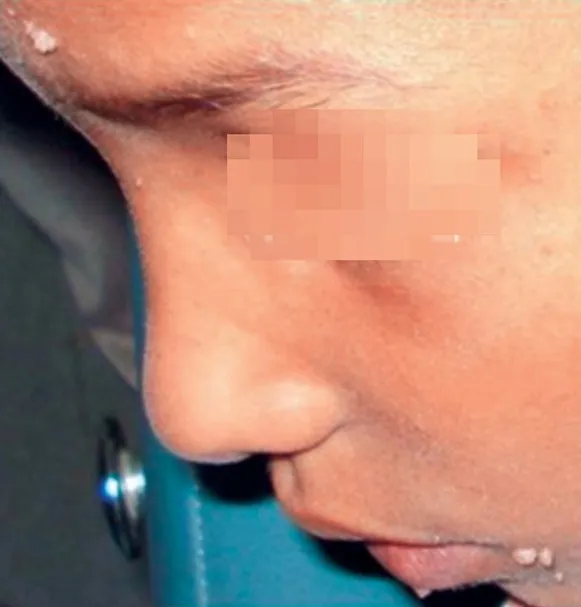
A 9-year-old boy presenting with papillary growths on the forehead, inner canthus of eye, left angle of mouth and on vermilion border of lip.
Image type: medical_photograph (other_medical_photograph)